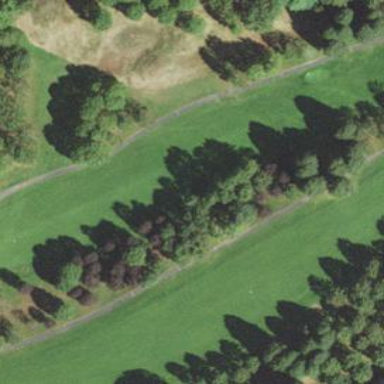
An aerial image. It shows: Golf fairway surrounded by grass.